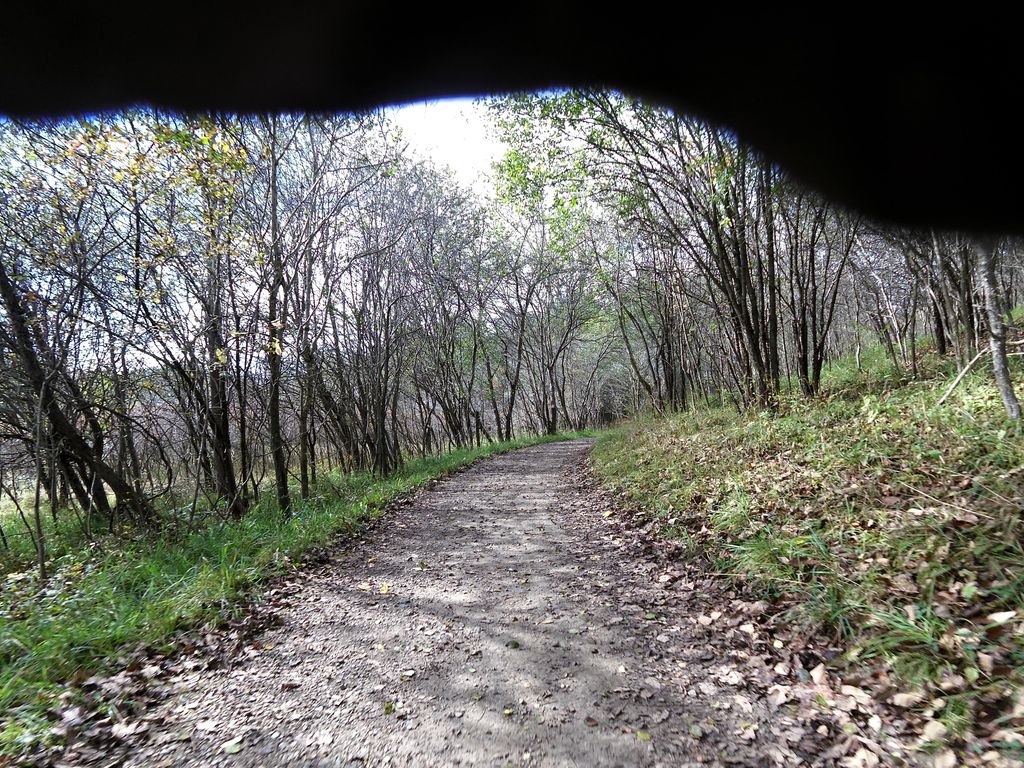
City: hamilton